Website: lowes
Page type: address-validator
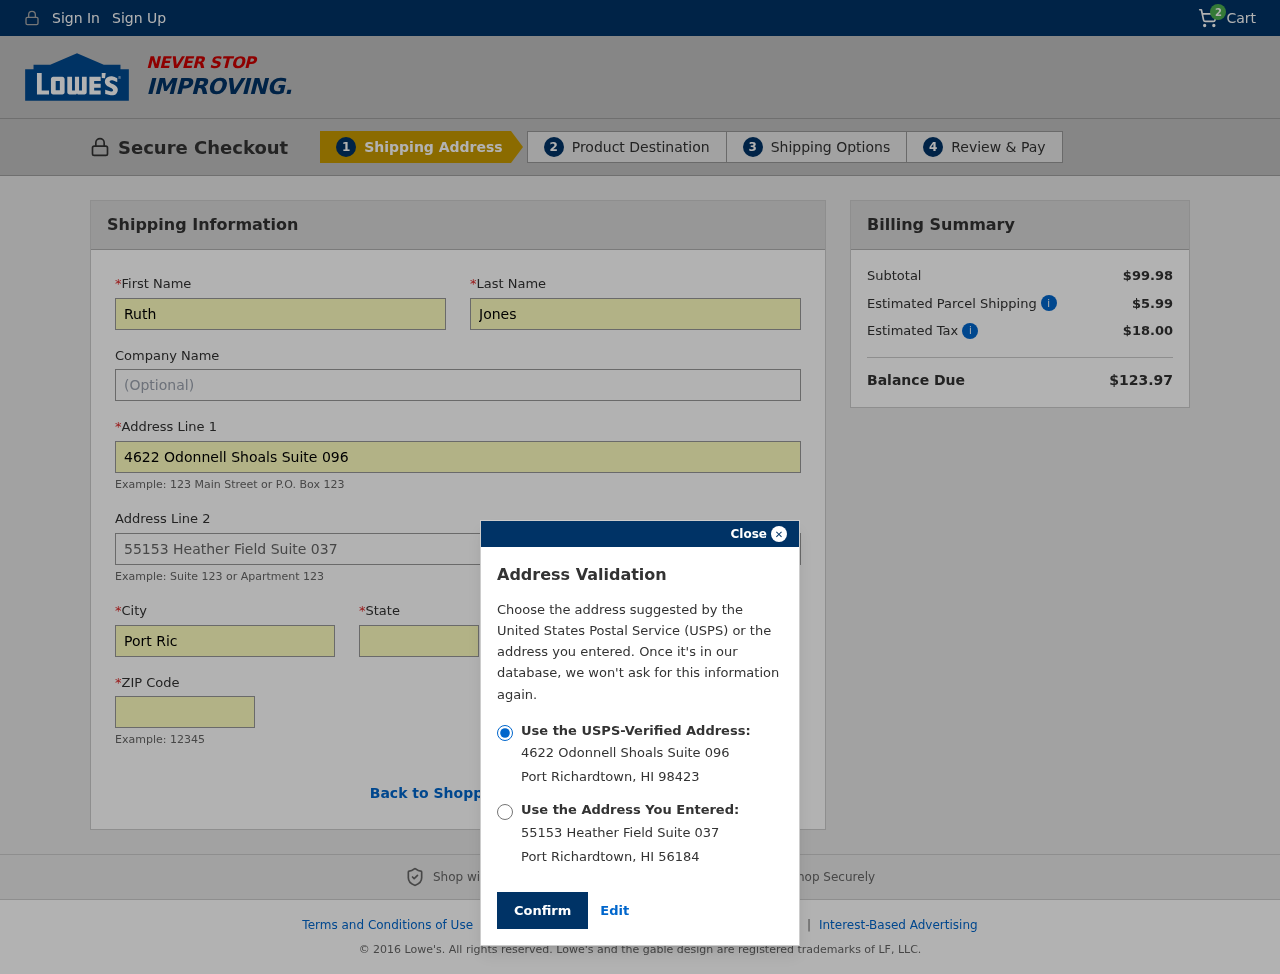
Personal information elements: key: PII_CITY
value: Port Richardtown
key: PII_FIRSTNAME
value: Ruth
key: PII_LASTNAME
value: Jones
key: PII_POSTCODE
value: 98423
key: PII_POSTCODE2
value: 56184
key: PII_STATE
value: Hawaii
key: PII_STATE_ABBR
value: HI
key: PII_STREET
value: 4622 Odonnell Shoals Suite 096
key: PII_STREET2
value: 55153 Heather Field Suite 037
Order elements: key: ORDER_NUM_ITEMS
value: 2
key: ORDER_SUBTOTAL
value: $99.98
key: ORDER_SHIPPING_COST
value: $5.99
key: ORDER_TAX
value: $18.00
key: ORDER_TOTAL
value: $123.97